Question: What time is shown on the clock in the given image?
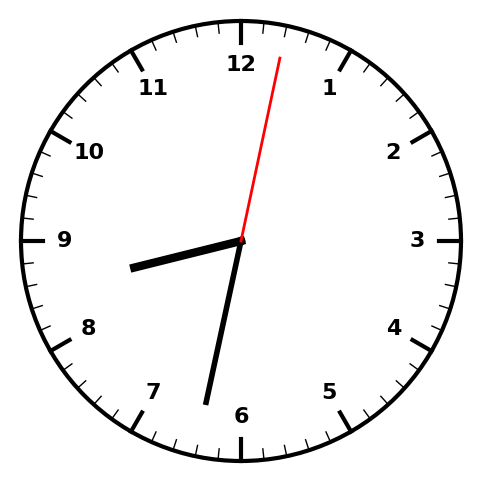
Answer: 08:32:02